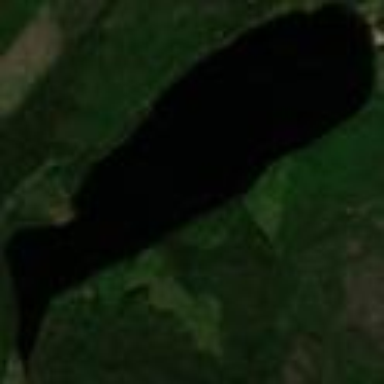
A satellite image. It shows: Beautiful lake surrounded by nature.